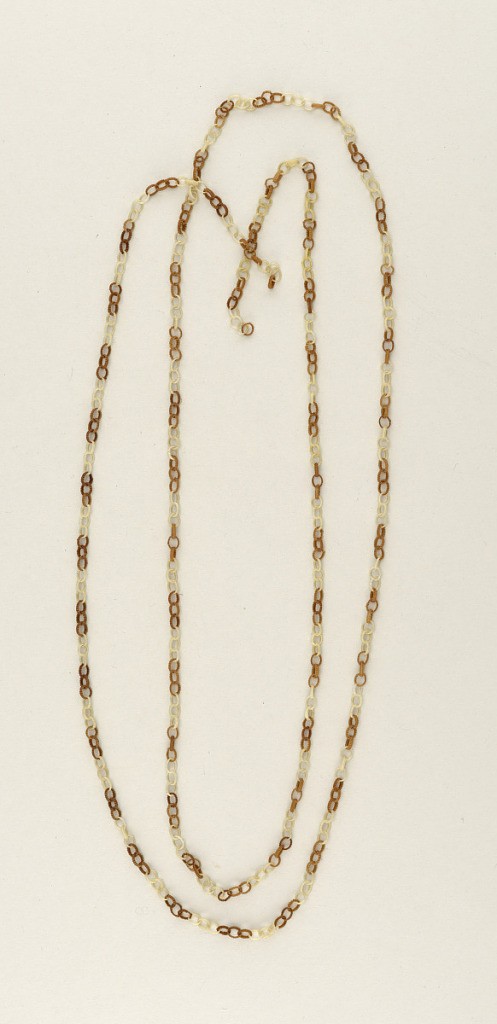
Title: Chain
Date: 1840–60
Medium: Hair
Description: Chain composed of links made of human hair (three links of brown hair alternating with three of white).